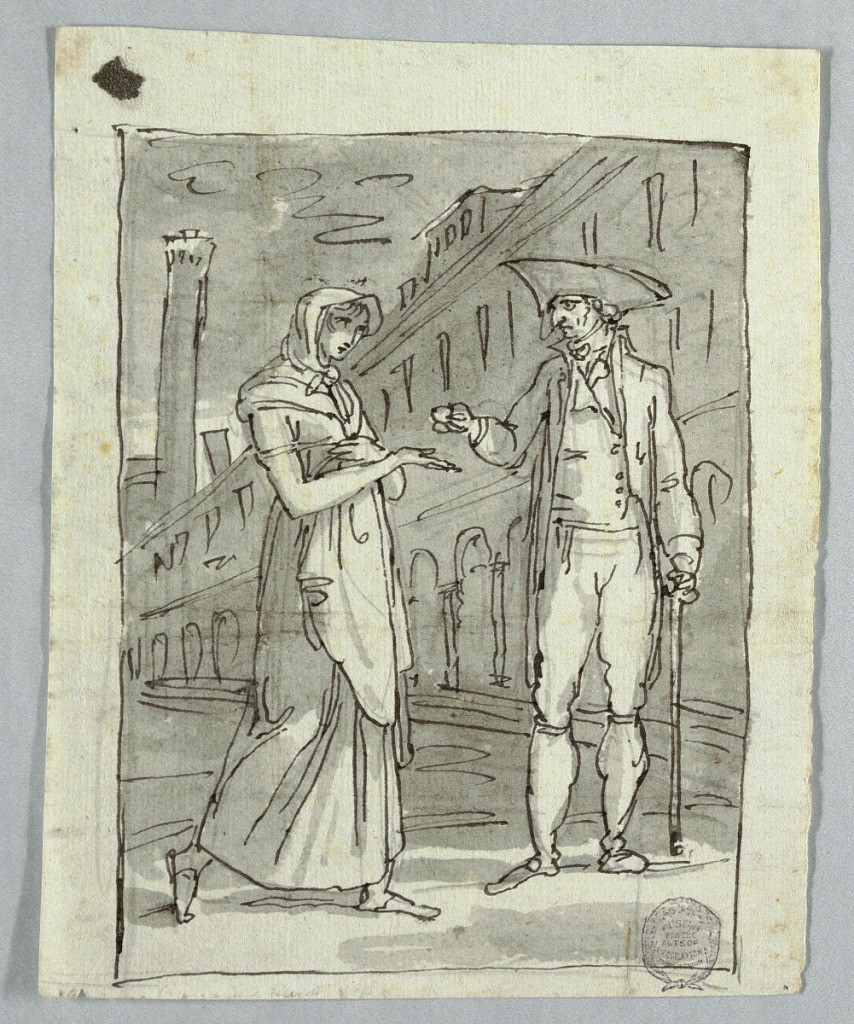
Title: Drawing
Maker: Felice Giani, Italian, 1758–1823
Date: About 1790
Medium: Pen, dark ink, brush, grey water color. Paper;
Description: Vertical rectangle. The woman in the pose of -2041. The background is a street in Bologna. Framing line. On the reverse some lines and the top part of some letters.